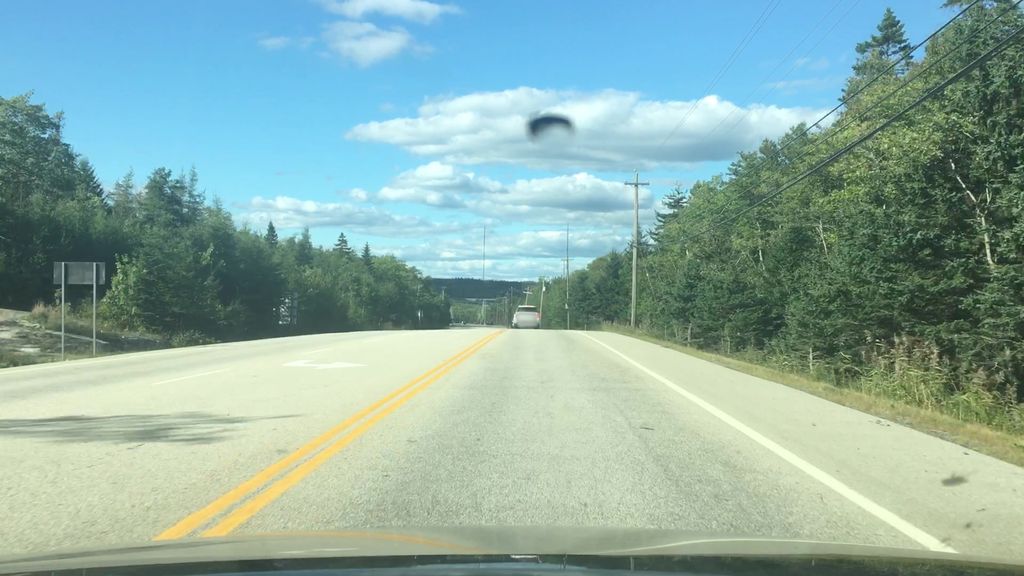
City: halifax